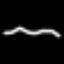
Label: squiggle